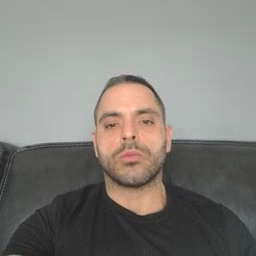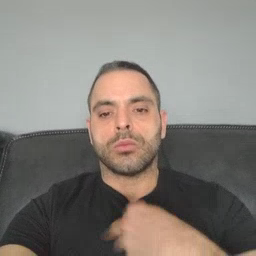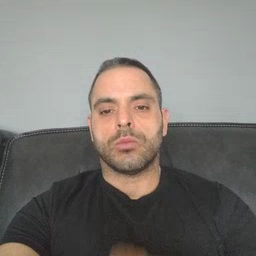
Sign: white